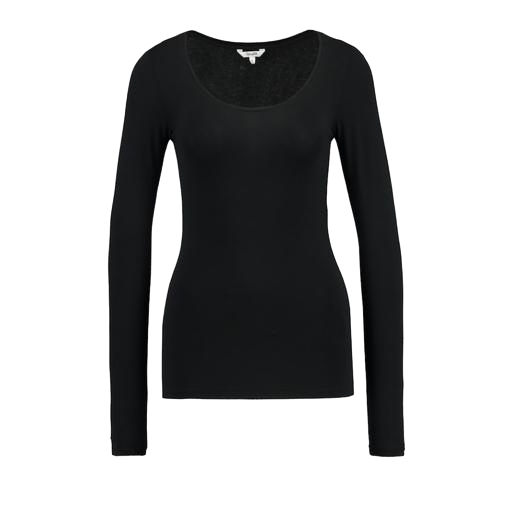
black scoop neck, black long-sleeved jersey top, long sleeve top, white background